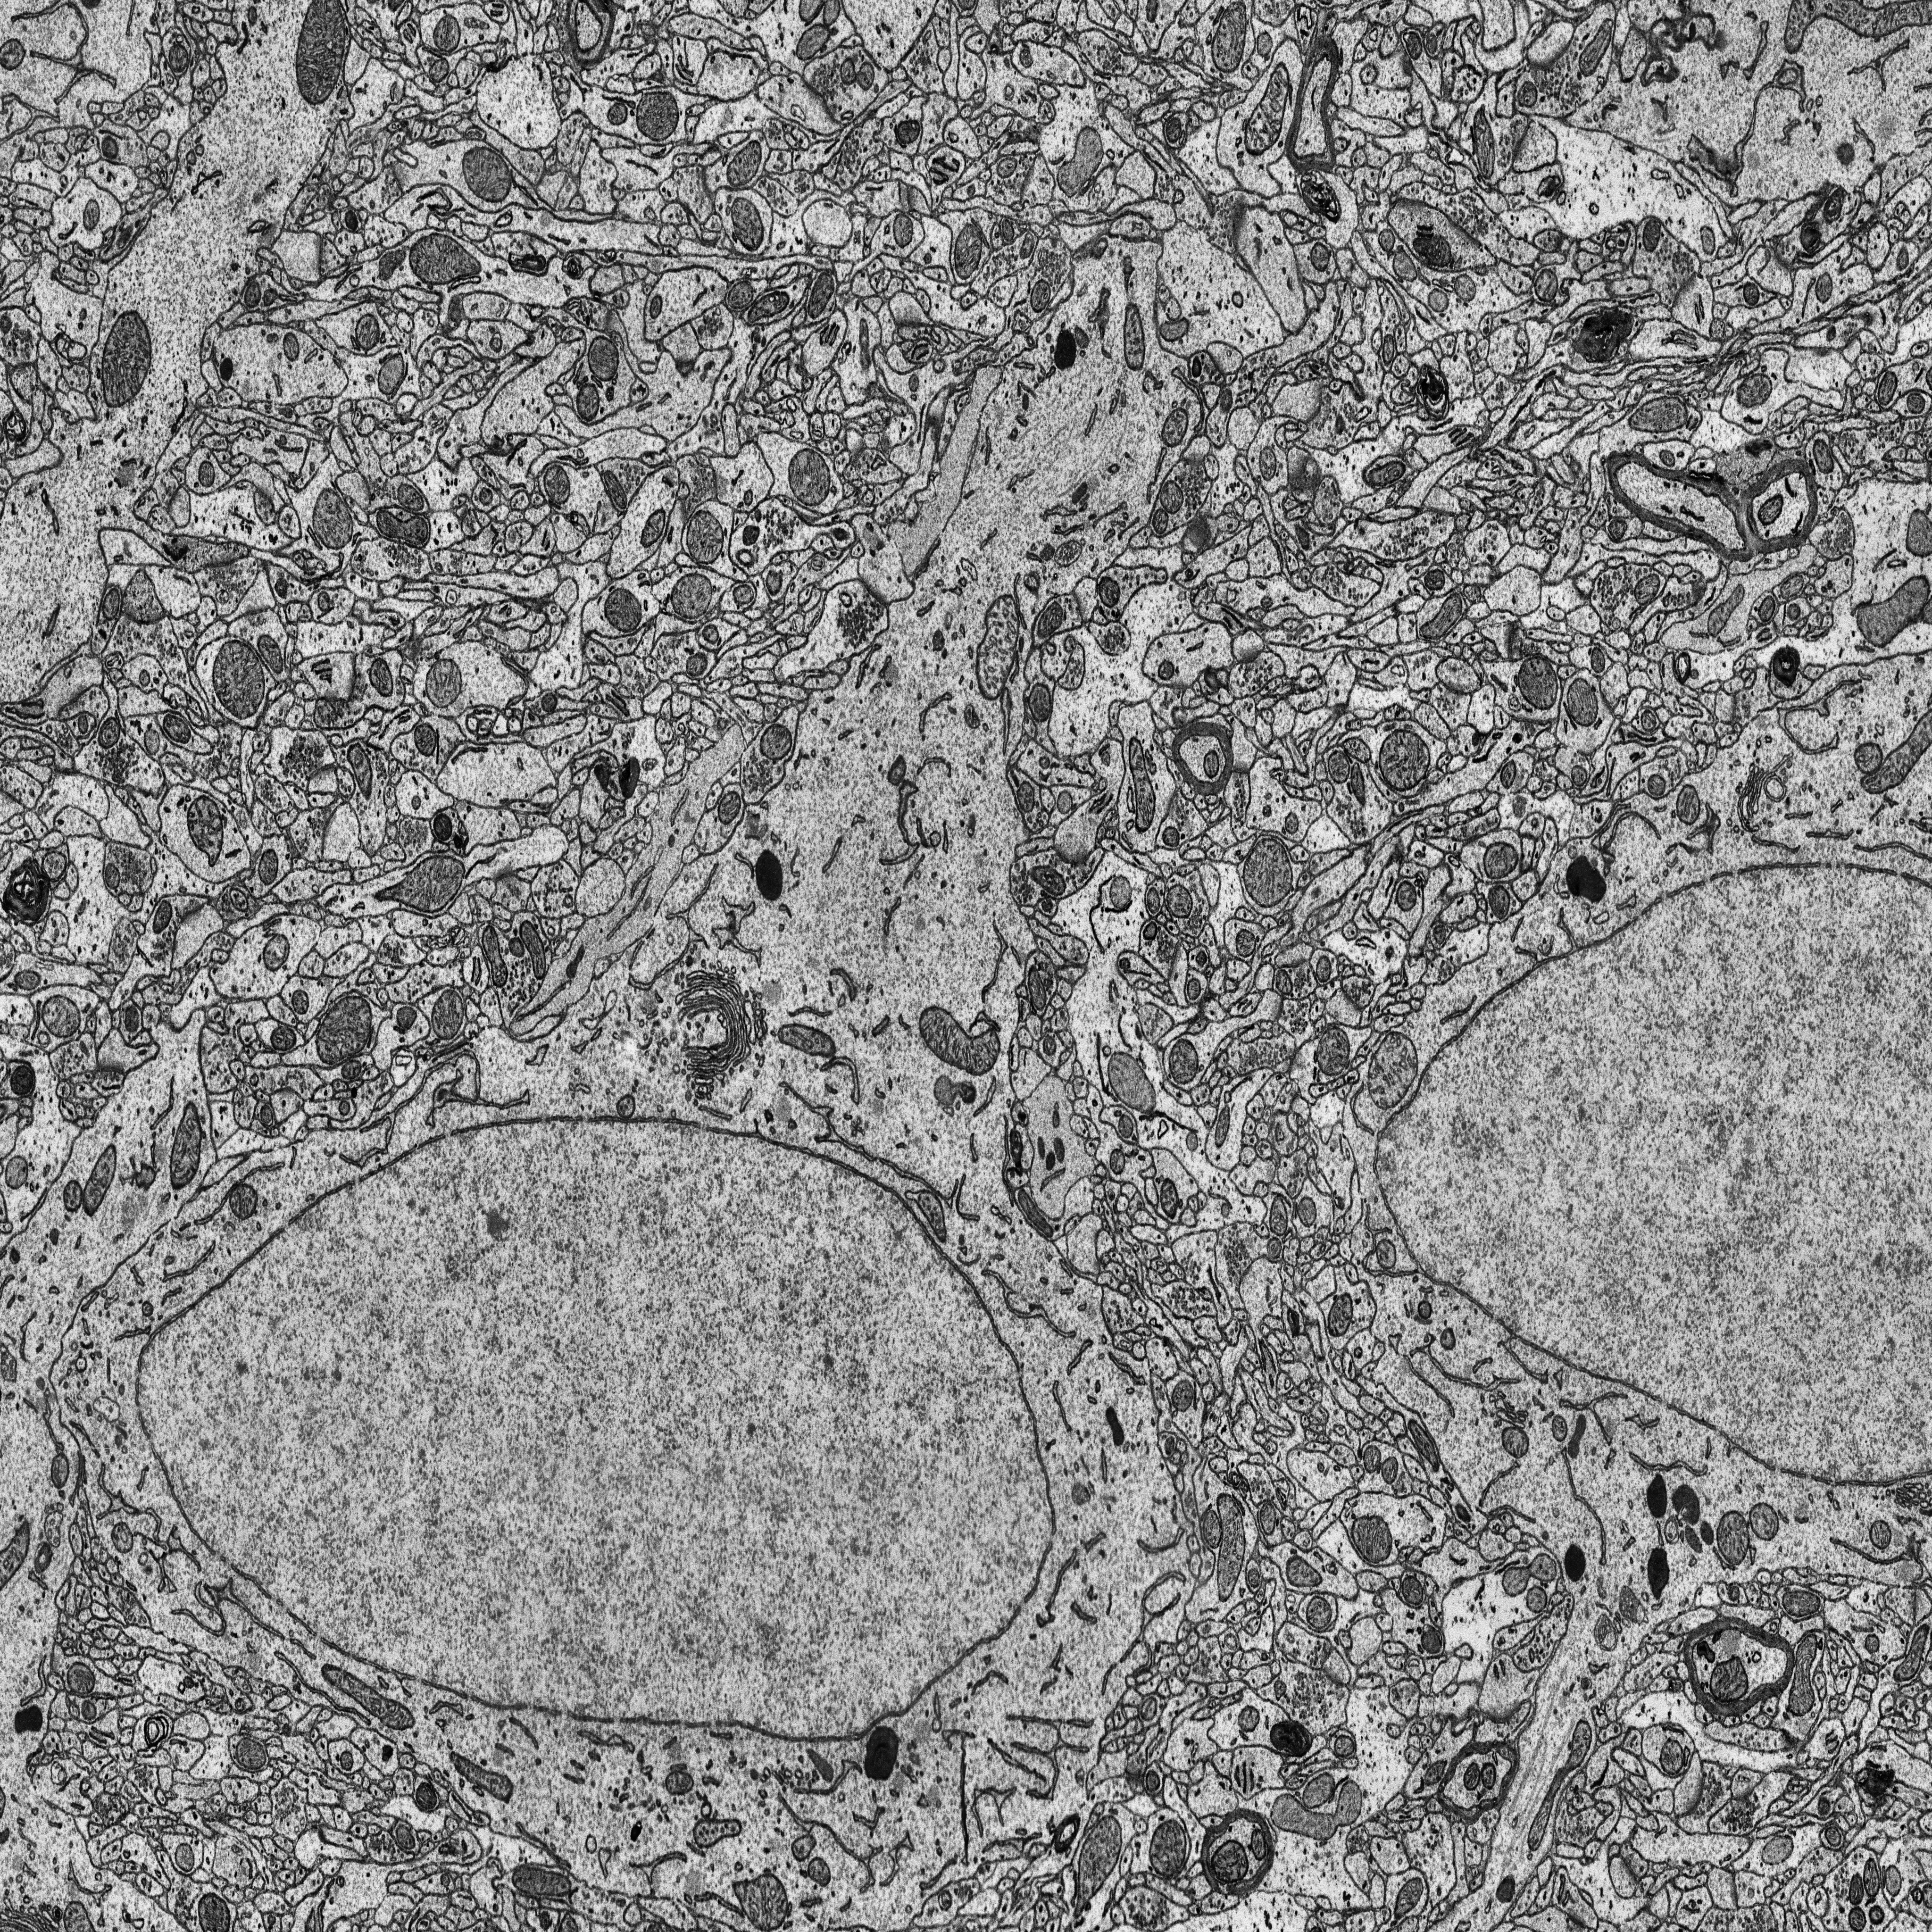
Electron microscopy slice of rat cortex tissue
Slice depth (z): 387
Mitochondria instances in slice: 329